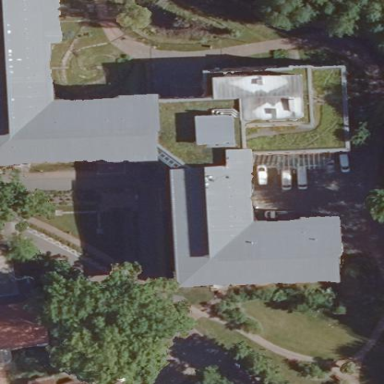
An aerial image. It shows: Hospital building with flat roof.